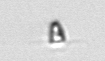
Label: Pyramimonas